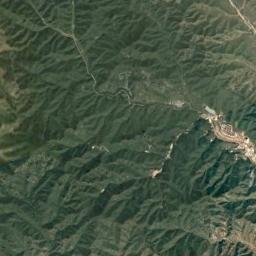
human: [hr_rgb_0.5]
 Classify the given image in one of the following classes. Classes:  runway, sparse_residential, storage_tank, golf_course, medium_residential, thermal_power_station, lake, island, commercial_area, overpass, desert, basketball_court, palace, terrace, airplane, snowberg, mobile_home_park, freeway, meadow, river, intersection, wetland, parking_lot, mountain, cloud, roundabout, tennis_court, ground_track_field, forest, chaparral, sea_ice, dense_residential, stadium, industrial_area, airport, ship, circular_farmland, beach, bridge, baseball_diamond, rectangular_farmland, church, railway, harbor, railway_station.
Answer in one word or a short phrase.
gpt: mountain